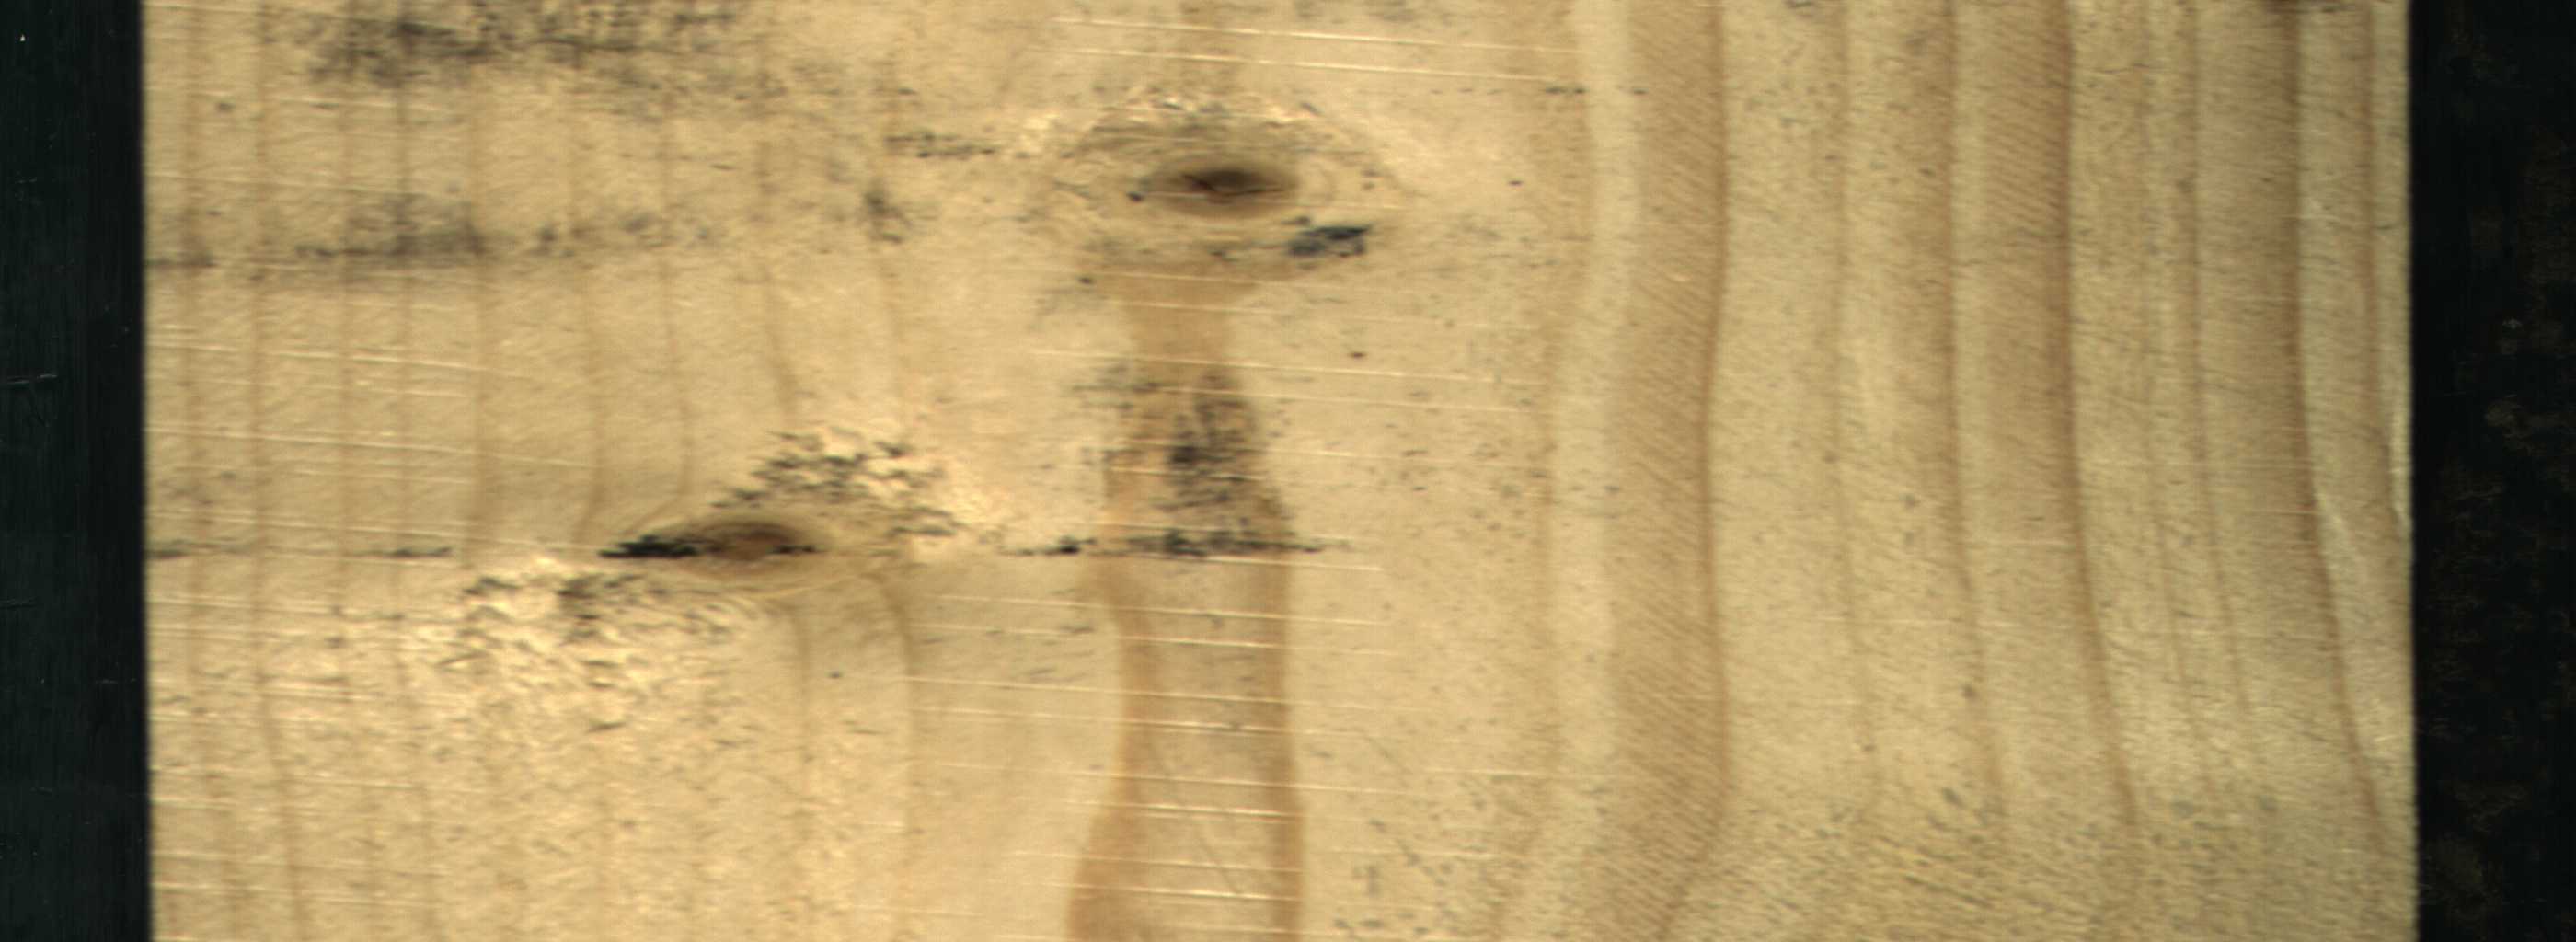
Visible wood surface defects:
Live_Knot
Live_Knot